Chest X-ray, PA view. Patient: 52 years old, sex F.
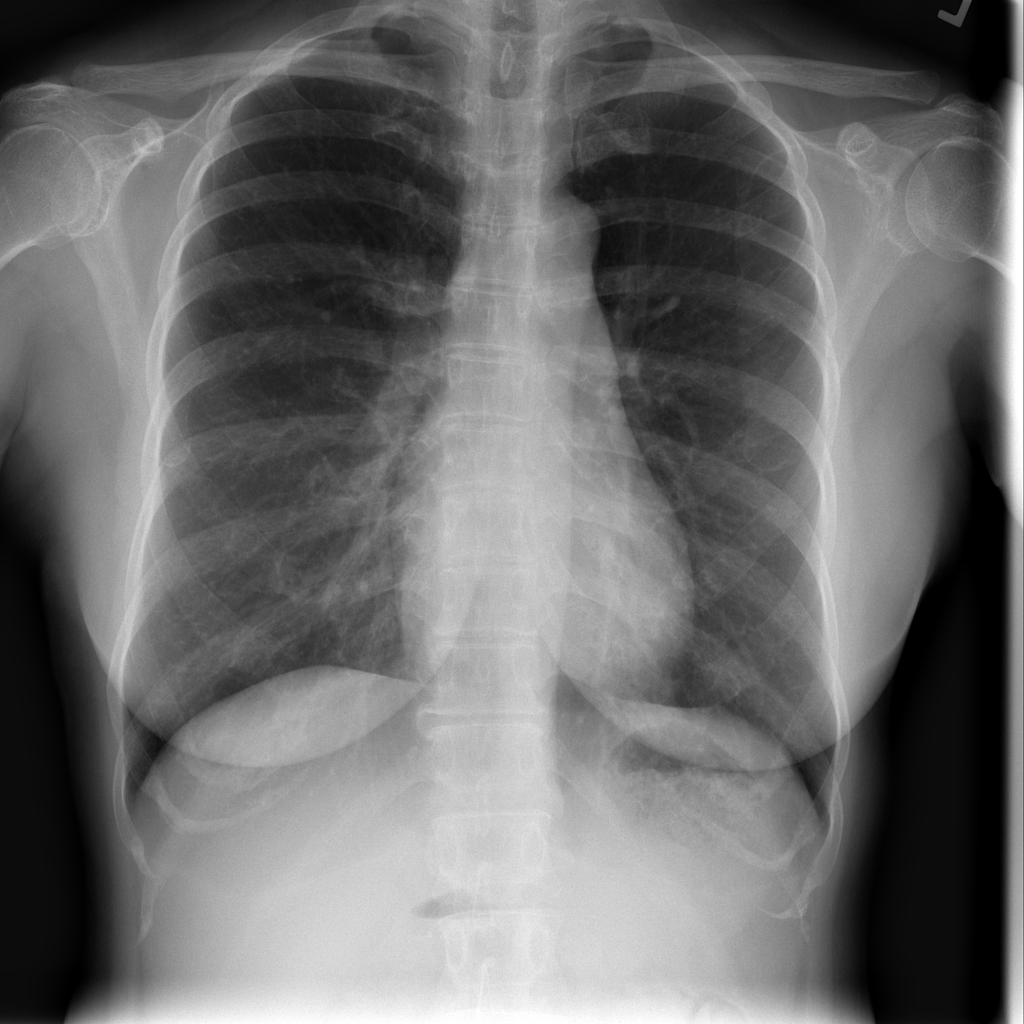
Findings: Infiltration